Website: ulta-beauty
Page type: address-validator
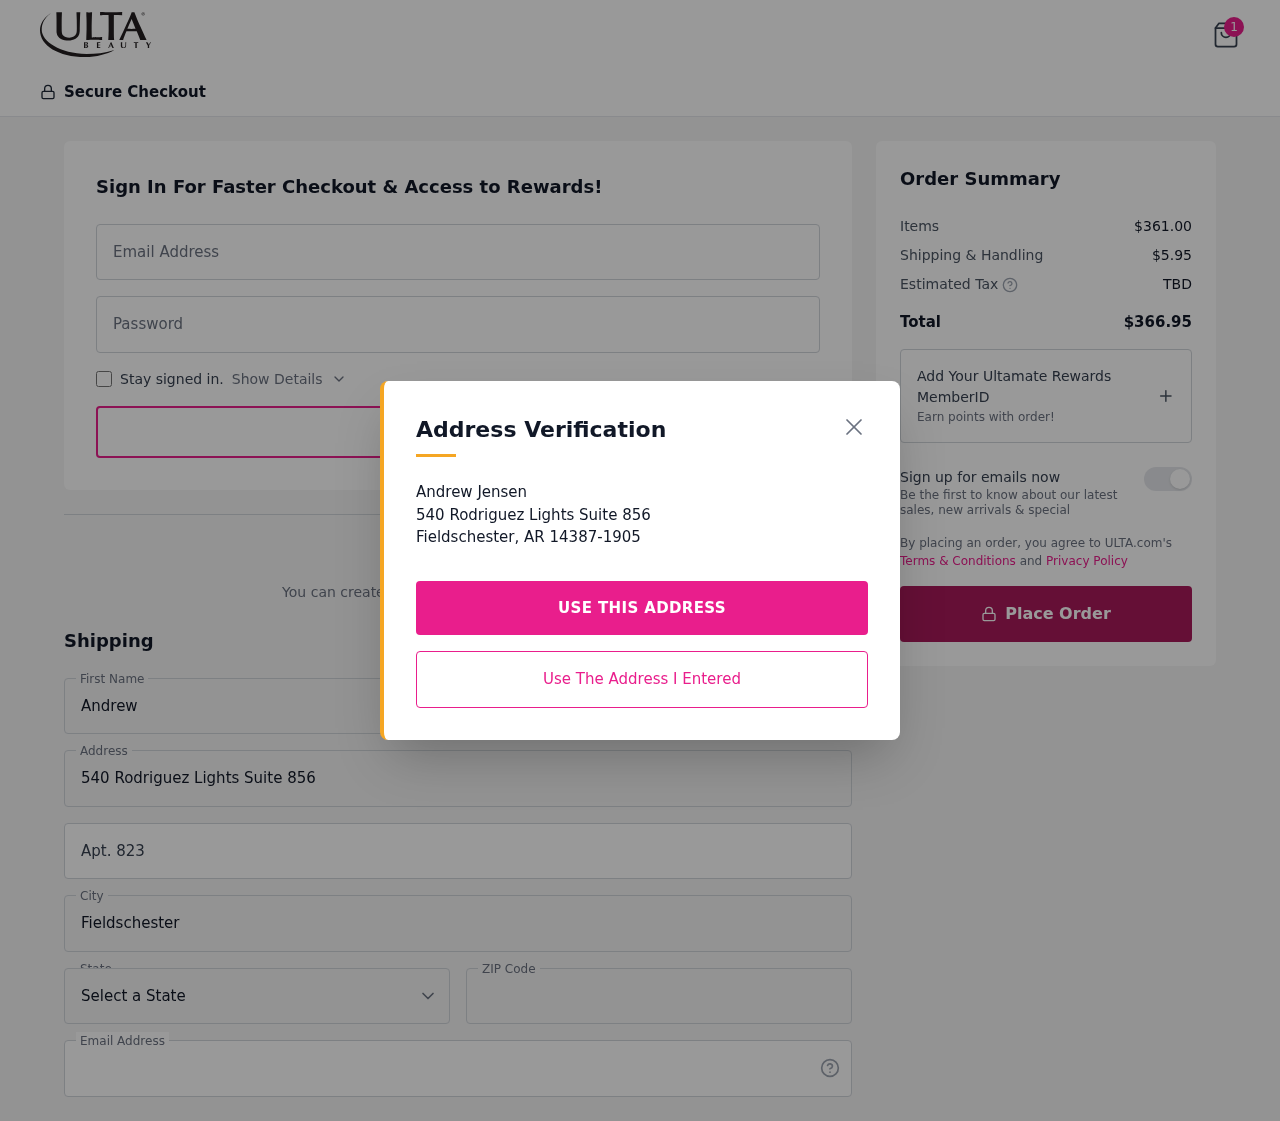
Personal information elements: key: PII_CITY
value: Fieldschester
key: PII_EMAIL
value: andrew_jensen@hotmail.com
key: PII_FIRSTNAME
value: Andrew
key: PII_LASTNAME
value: Jensen
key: PII_POSTCODE
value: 14387
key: PII_STATE_ABBR
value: AR
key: PII_STREET
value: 540 Rodriguez Lights Suite 856
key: PII_STREET2
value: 540 Rodriguez Lights Suite 856
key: PII_STREET2
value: Apt. 823
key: PII_FULLNAME2
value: Andrew Jensen
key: PII_CITY2
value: Fieldschester
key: PII_STATE_ABBR2
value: AR
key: PII_POSTCODE_FULL
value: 14387
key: PII_POSTCODE_EXT
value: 1905
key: PII_POSTCODE_NUMERIC
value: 14387
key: PII_POSTCODE_EXT_NUMERIC
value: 1905
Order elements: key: ORDER_NUM_ITEMS
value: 1
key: ORDER_SUBTOTAL
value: $361.00
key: ORDER_SHIPPING_COST
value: $5.95
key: ORDER_TOTAL
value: $366.95